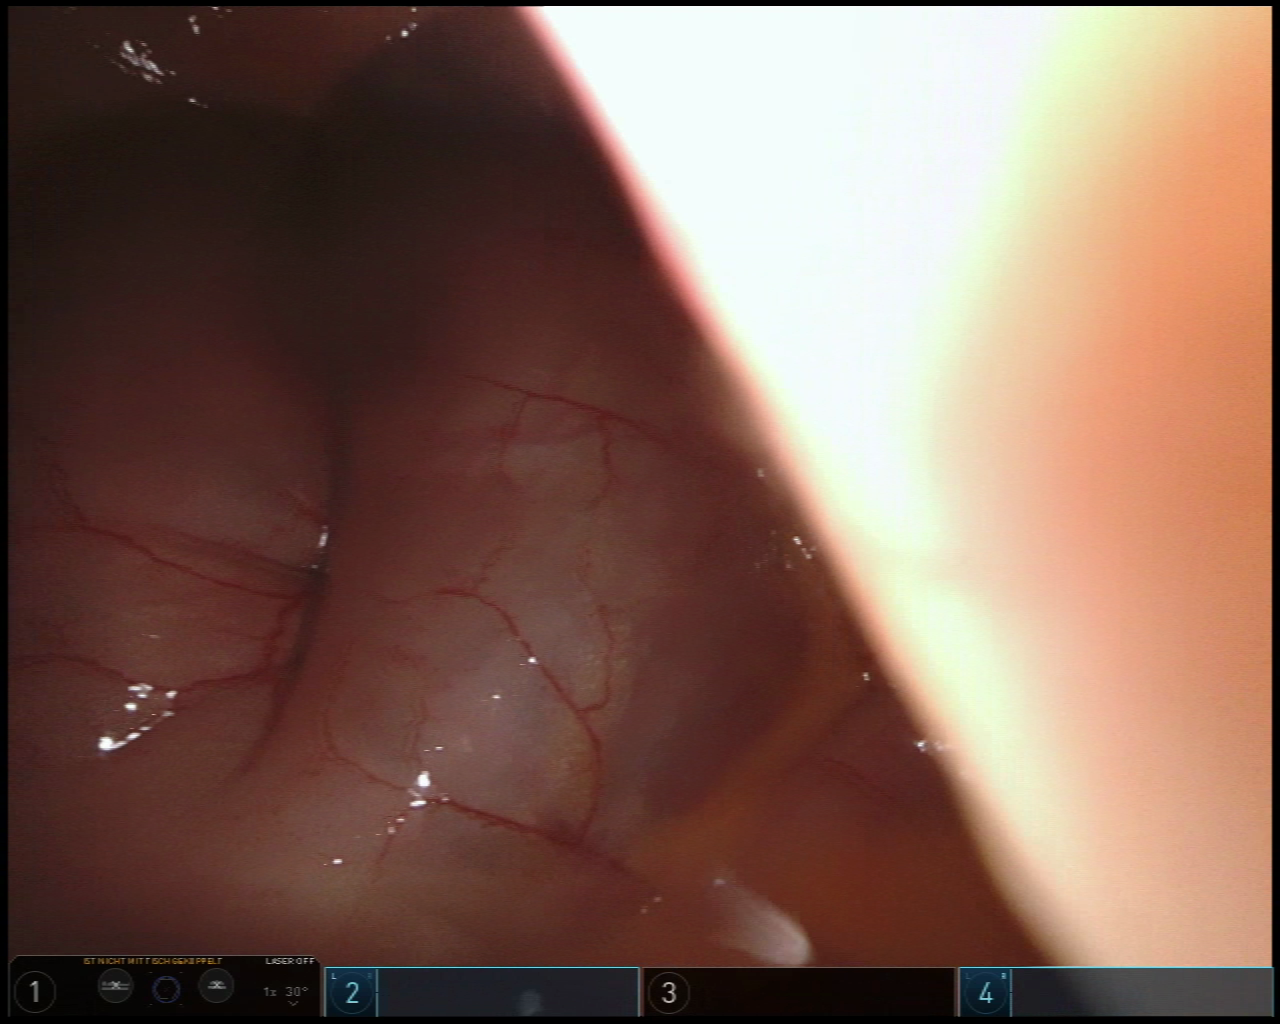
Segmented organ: small_intestine
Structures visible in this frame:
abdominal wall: no
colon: no
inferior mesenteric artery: no
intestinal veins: no
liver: no
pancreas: no
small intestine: yes
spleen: no
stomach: no
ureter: no
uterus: no
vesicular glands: no